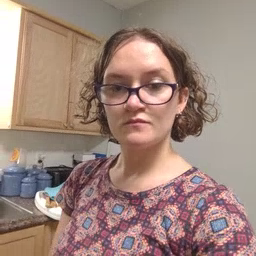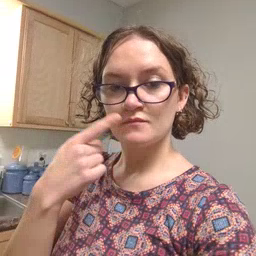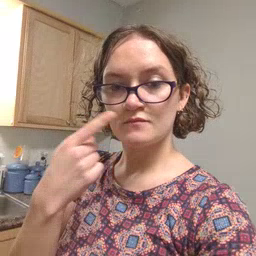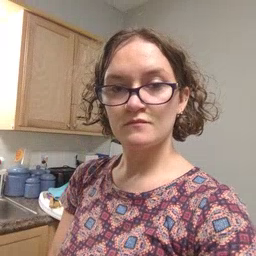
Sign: say